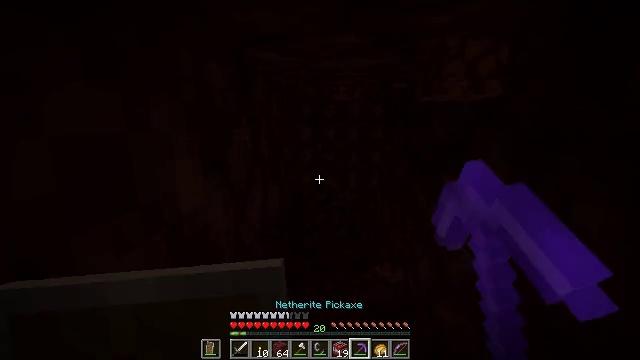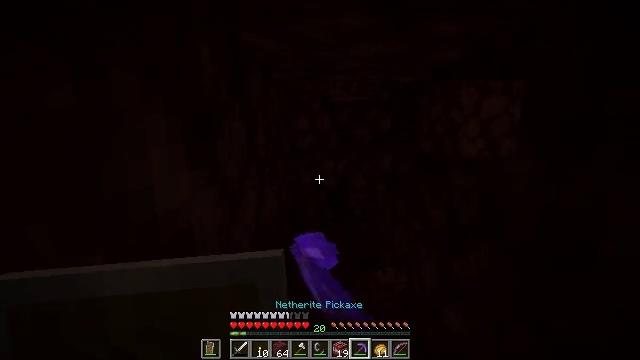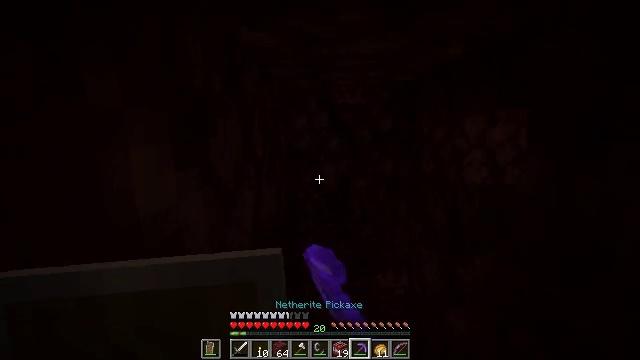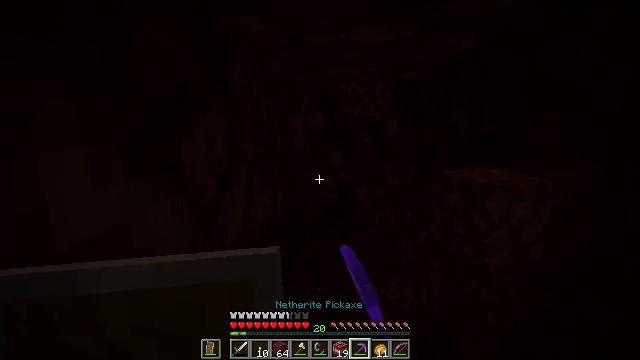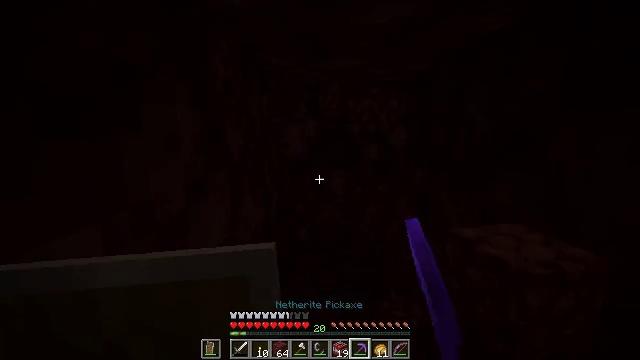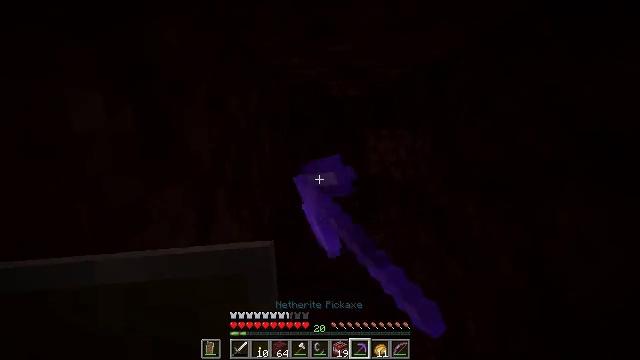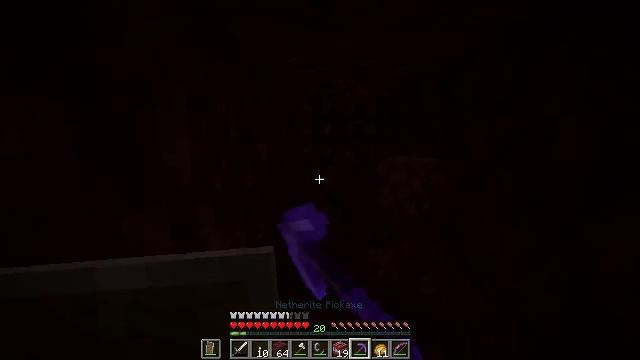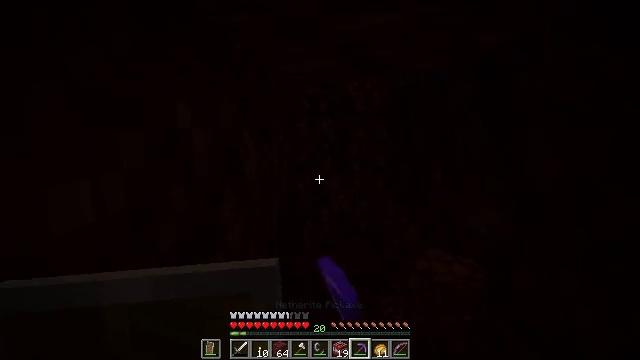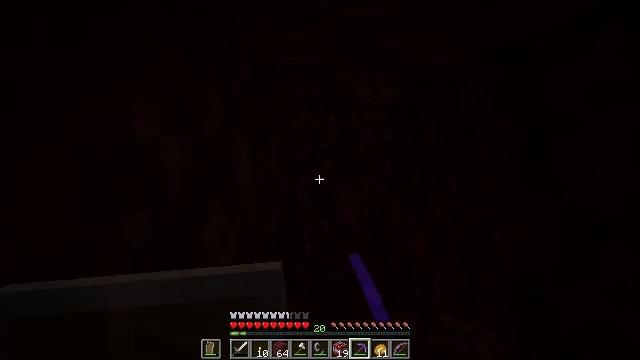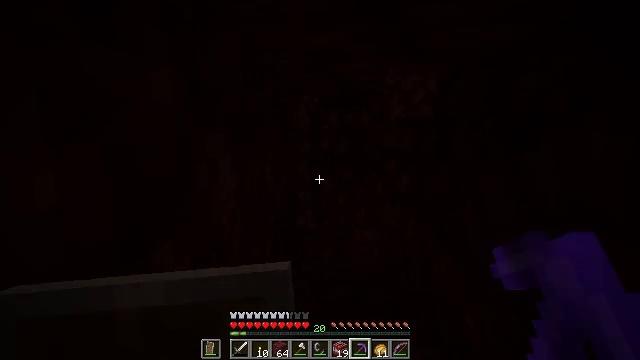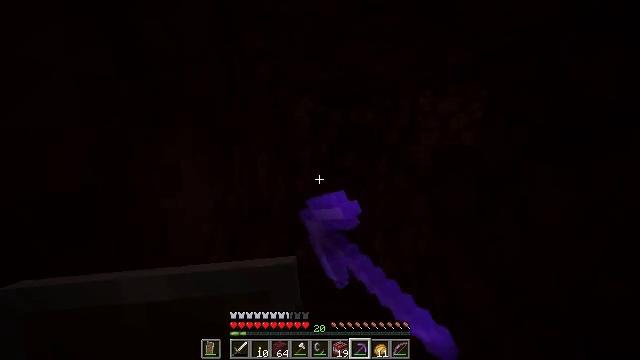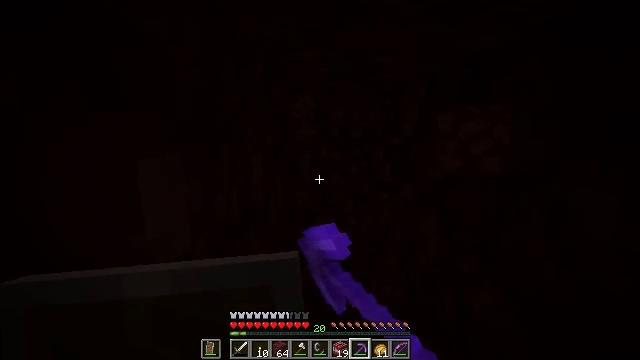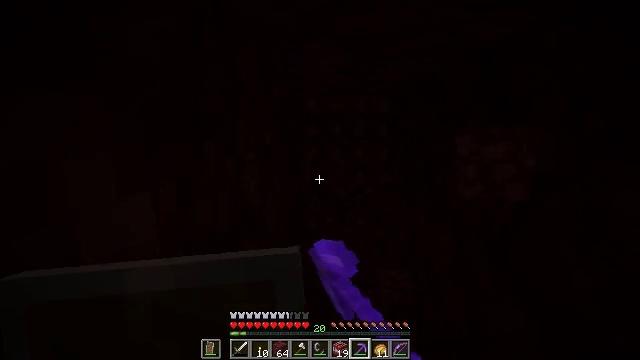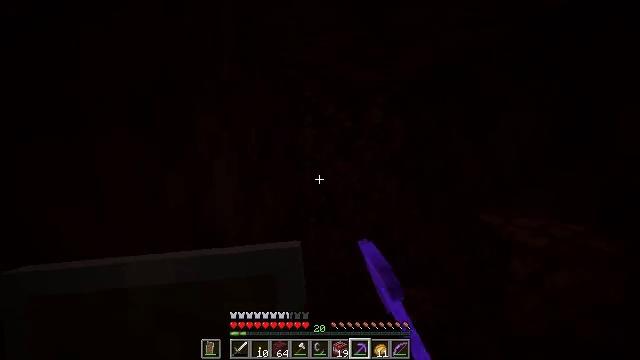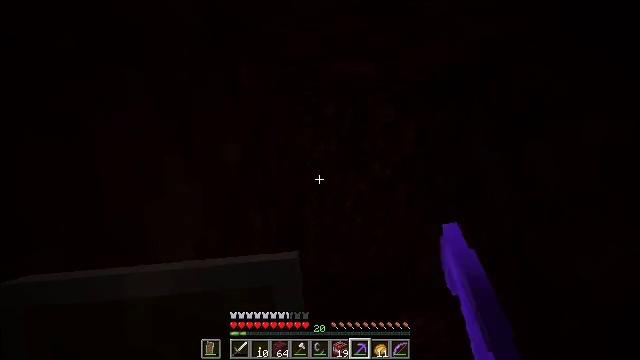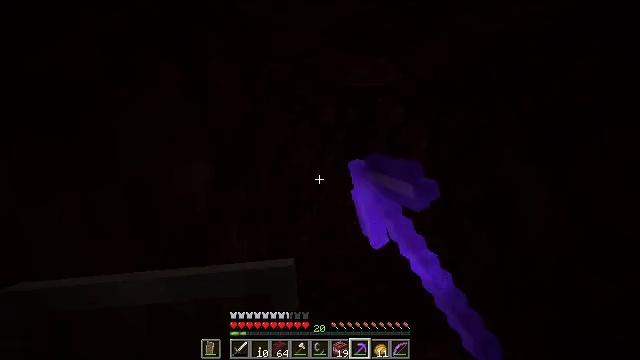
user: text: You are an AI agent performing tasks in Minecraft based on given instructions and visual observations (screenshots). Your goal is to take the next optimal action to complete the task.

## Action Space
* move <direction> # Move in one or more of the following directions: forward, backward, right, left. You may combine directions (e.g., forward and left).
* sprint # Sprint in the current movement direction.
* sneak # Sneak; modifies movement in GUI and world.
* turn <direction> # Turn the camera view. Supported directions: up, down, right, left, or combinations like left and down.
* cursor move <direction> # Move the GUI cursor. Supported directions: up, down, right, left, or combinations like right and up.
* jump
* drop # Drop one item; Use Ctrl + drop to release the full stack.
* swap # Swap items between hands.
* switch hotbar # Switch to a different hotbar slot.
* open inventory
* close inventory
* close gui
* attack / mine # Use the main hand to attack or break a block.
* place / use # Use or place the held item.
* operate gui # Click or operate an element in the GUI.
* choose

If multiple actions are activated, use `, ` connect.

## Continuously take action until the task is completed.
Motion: motion action
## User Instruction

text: Collect netherrack in the Nether.
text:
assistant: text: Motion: attack / mine
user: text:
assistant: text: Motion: move forward, attack / mine
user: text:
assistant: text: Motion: move forward, attack / mine
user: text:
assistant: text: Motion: move forward, attack / mine
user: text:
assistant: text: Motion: move forward, attack / mine
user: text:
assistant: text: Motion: move forward, attack / mine
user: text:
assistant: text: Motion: move forward, attack / mine
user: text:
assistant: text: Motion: move forward, attack / mine
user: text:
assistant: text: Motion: move forward, attack / mine
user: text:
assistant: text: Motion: move forward, attack / mine
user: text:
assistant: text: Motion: move forward, attack / mine
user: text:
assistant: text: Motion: move forward, attack / mine
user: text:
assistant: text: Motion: move forward, attack / mine
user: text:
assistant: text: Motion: move forward, attack / mine
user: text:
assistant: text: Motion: move forward, attack / mine
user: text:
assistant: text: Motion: move forward, attack / mine
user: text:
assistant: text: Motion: no_op
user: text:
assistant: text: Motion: no_op
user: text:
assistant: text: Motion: no_op
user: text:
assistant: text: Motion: no_op
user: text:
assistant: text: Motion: no_op
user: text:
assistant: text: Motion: no_op
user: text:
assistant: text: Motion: no_op
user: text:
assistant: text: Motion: no_op
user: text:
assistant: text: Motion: no_op
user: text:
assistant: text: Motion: no_op
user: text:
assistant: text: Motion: no_op
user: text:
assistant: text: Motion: no_op
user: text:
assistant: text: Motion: no_op
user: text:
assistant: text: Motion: no_op